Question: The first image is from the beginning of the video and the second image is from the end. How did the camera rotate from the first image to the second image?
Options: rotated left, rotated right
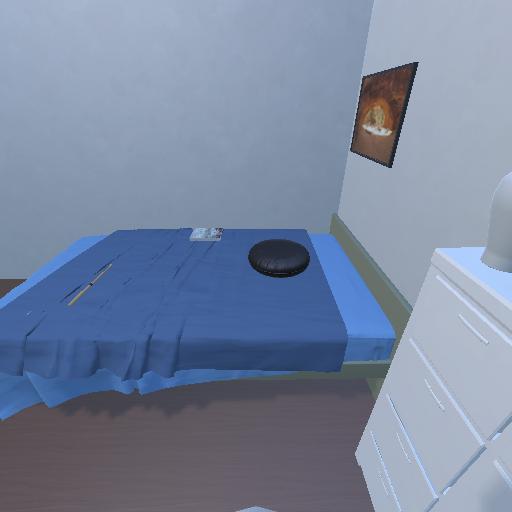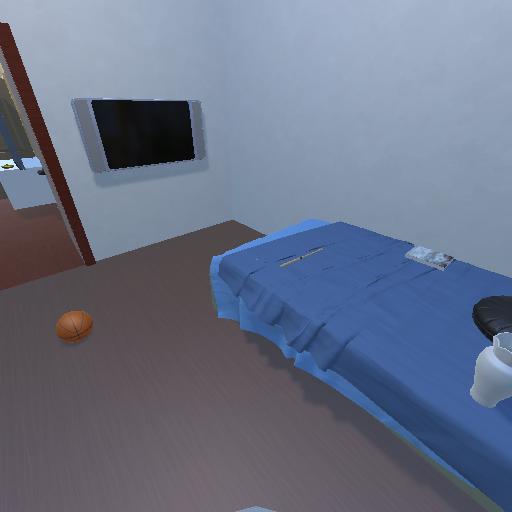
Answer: rotated left